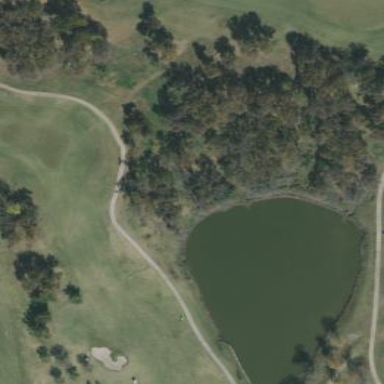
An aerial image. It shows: Water hazard on golf course. The hazard is natural water feature.